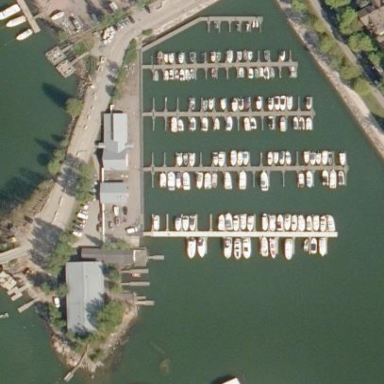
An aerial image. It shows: Marina on leisure land.